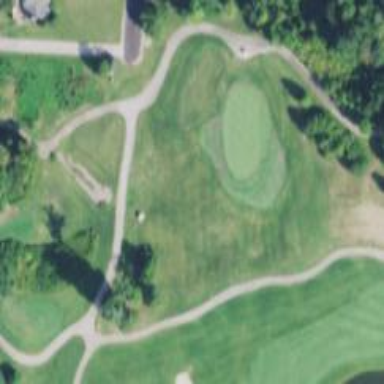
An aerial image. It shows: Golf hole.